Interaction volume radius: 10 \u00c5
Interaction volume height: 30 \u00c5
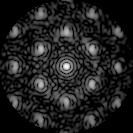
Disorder parameter: 0.3798